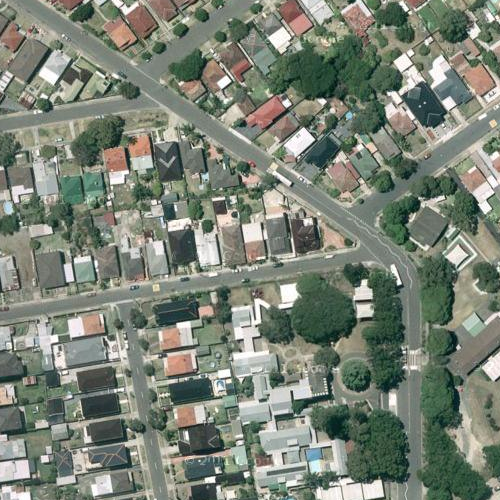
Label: sydney